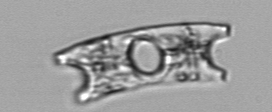
Label: Eucampia